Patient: sex M, age 65
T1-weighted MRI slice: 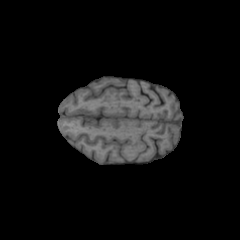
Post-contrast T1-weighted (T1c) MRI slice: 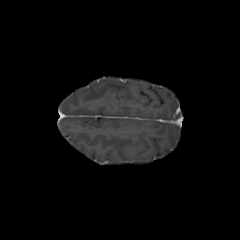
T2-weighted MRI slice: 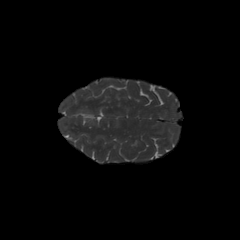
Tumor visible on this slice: no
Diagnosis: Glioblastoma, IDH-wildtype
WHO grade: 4